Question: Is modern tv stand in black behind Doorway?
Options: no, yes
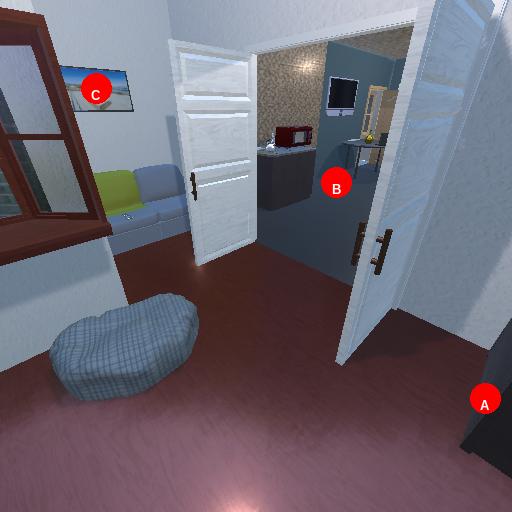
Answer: no